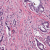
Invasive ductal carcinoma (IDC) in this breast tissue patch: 1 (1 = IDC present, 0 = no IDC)